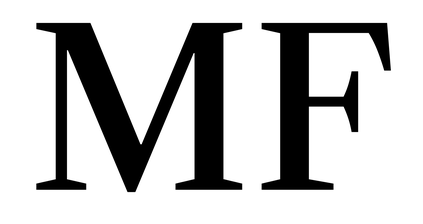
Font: LibreCaslonText_Medium